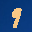
Label: 9